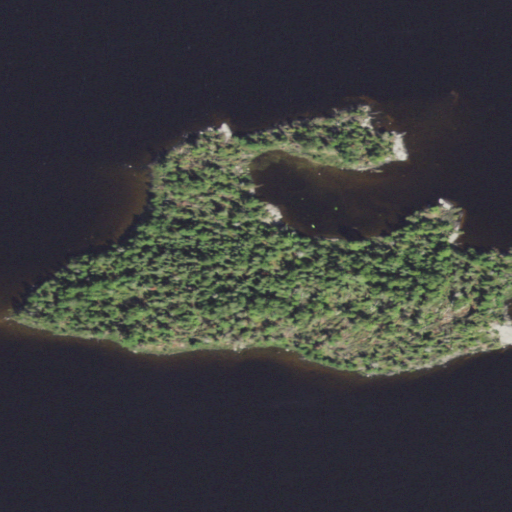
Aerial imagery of island in Minnesota named Duckfoot Island containing open water, evergreen forest, herbaceous wetlands, and shrub